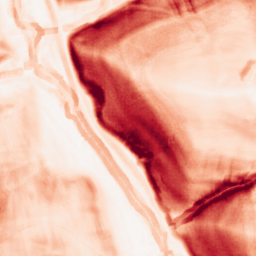
Category: morphological
Decomposition family: morphological_gradient
Decomposition parameters: size: 7
shape: square
Upsampling method: sinc_hamming
Upsampling parameters: scale: 4
kernel_size: 8
Upsampling scale: 4